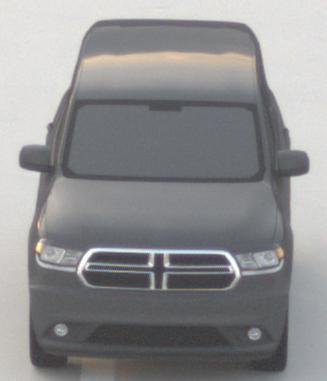
Make: Dodge
Model: Durango
Detailed model: Gen. 3
Model produced from: 2010
Doors: 5
Color: gray
Road condition: dry road
Daytime: sunrise or sunset
Contrast: low contrast